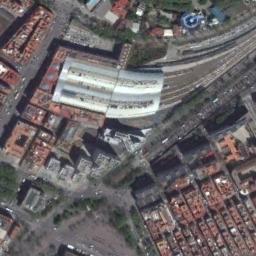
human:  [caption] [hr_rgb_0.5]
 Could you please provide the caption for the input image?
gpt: The railway station has some railways, A white building and some other buildings .

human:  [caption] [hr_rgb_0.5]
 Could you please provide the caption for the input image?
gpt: The railway station is next to some buildings and trees .

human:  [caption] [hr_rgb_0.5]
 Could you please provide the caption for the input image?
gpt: There is a fully equipped railway station in the city .

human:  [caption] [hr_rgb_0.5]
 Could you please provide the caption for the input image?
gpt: Many buildings of different shapes are beside the railway station .

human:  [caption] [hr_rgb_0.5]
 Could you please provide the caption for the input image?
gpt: There are many red buildings around the white railway station .